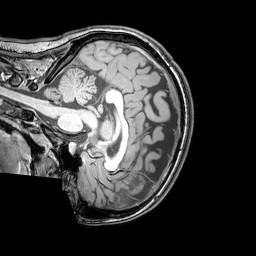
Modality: T1w
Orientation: sagittal
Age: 21
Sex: female
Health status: healthy
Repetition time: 0.081 s
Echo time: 0.037 s